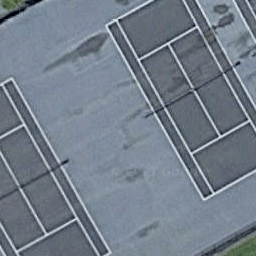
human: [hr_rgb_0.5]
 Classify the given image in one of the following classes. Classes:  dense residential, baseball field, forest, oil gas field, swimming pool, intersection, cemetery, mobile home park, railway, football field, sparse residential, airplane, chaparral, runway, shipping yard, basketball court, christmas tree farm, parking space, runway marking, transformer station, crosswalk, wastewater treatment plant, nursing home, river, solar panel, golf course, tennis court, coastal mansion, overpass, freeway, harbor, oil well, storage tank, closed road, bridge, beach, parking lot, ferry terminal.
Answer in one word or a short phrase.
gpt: tennis court